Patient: sex M, age 29
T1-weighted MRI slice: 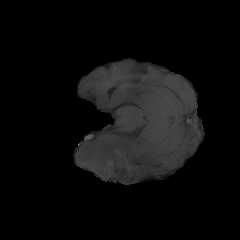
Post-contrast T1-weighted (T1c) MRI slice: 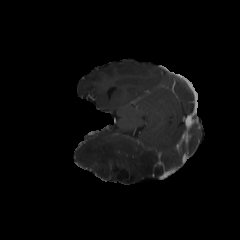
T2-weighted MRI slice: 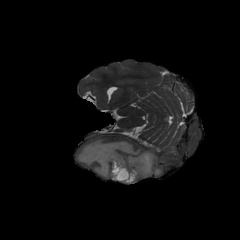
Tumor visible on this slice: yes
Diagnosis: Astrocytoma, IDH-mutant
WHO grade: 4